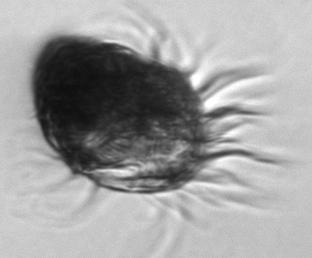
Label: Laboea_strobila